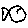
Label: fish